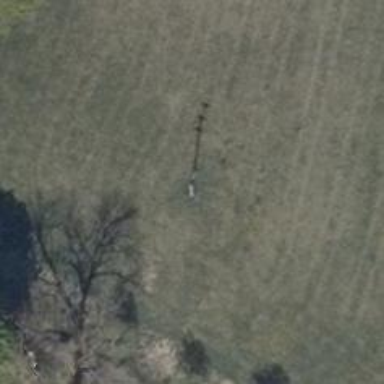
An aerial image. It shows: Minor power line.